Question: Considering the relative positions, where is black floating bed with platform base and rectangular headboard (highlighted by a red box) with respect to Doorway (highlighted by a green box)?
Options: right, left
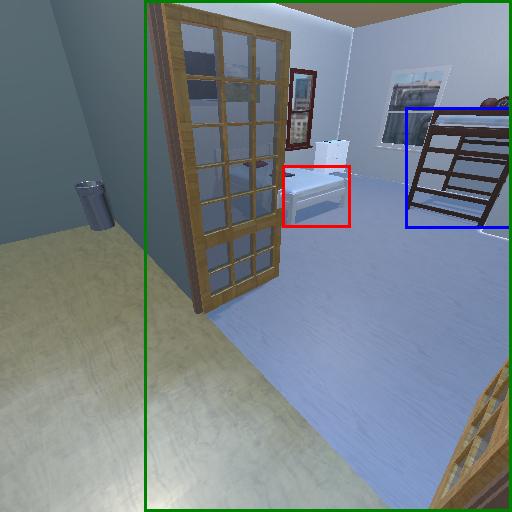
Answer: right